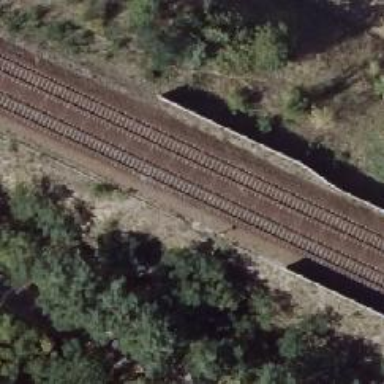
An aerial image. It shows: Railway signal.